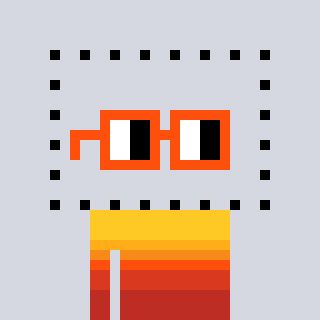
a pixel art character with square orange glasses, a void-shaped head and a grayscale-colored body on a cool background